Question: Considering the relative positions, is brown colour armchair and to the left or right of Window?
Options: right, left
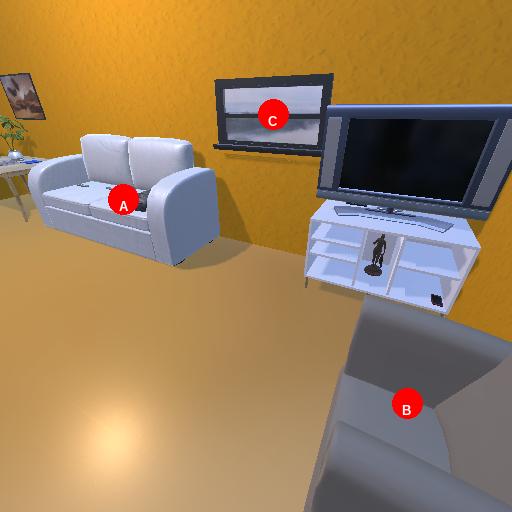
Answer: right